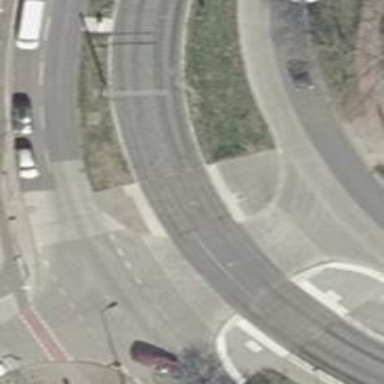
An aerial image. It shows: Footway that serves as traffic island.